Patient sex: F
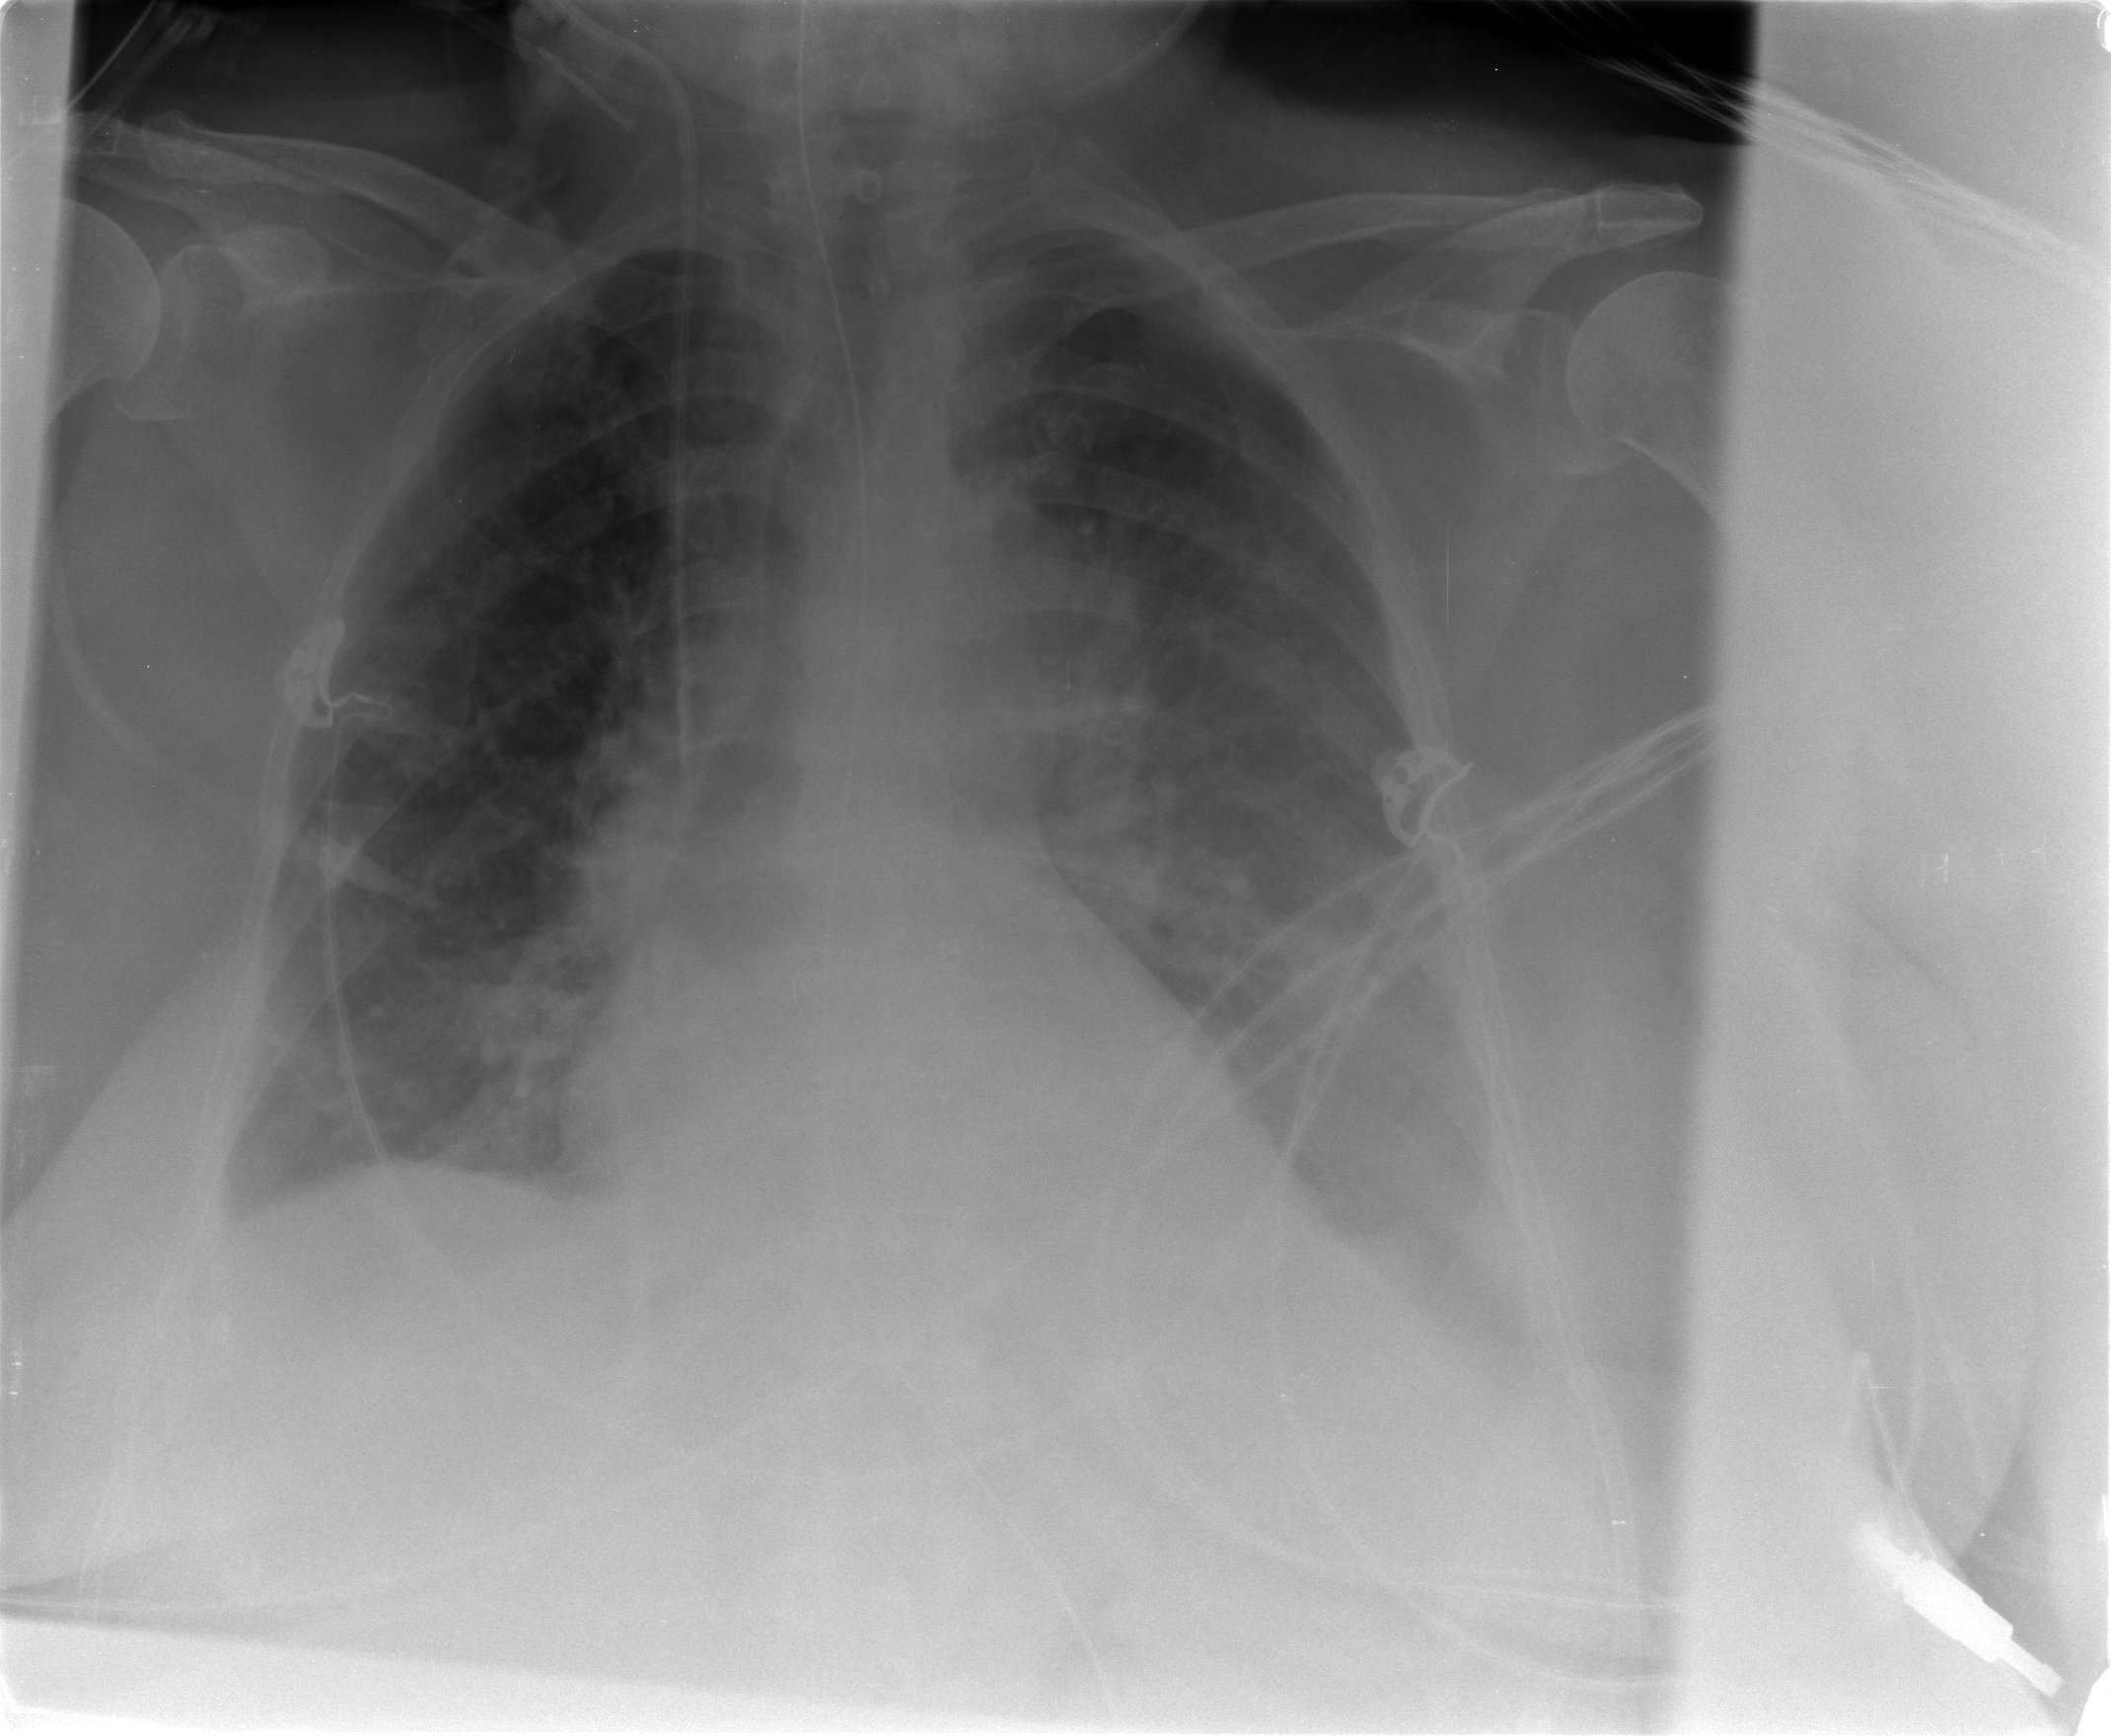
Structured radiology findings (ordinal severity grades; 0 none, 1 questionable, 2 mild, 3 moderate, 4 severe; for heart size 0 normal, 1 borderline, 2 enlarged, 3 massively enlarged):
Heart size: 0
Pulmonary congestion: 2
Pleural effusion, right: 1
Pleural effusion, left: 2
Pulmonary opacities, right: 0
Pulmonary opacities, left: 0
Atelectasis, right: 2
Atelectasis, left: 2